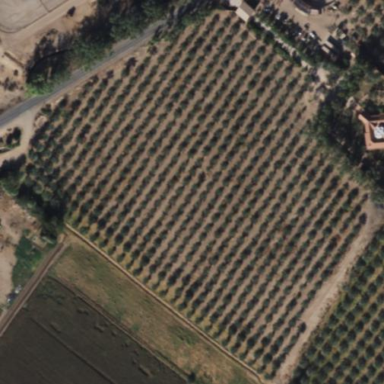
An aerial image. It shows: Evergreen orchard with broadleaved date palms.